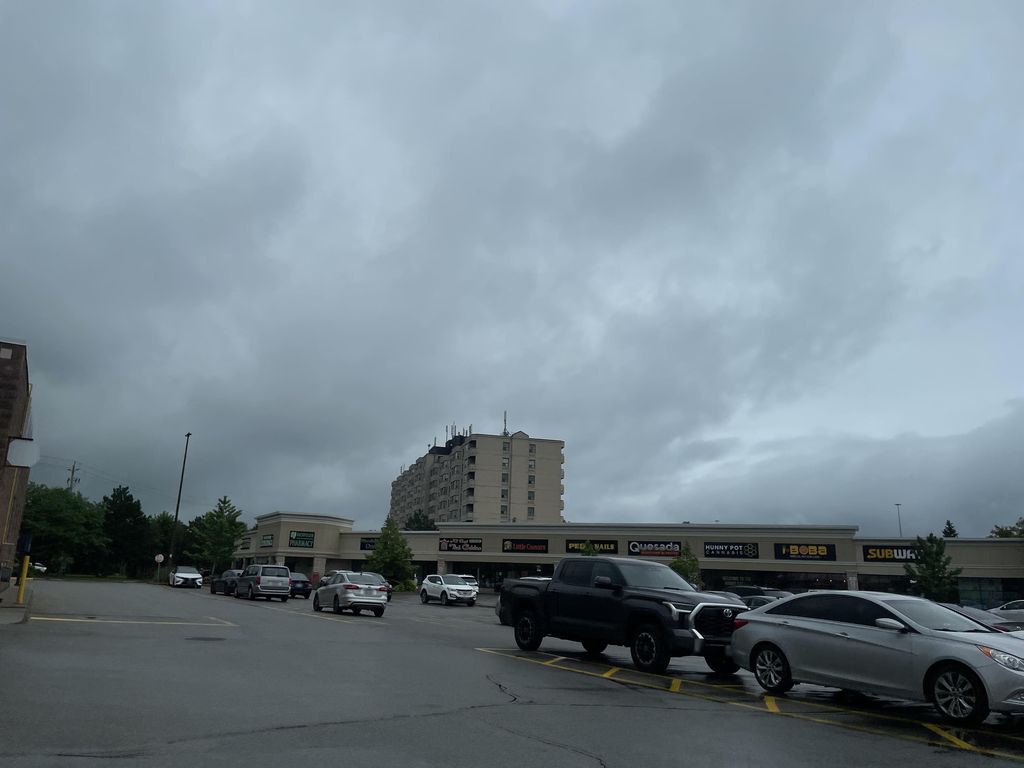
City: kitchener-waterloo